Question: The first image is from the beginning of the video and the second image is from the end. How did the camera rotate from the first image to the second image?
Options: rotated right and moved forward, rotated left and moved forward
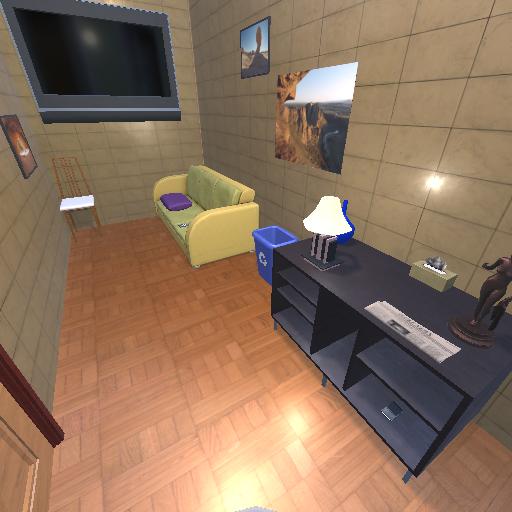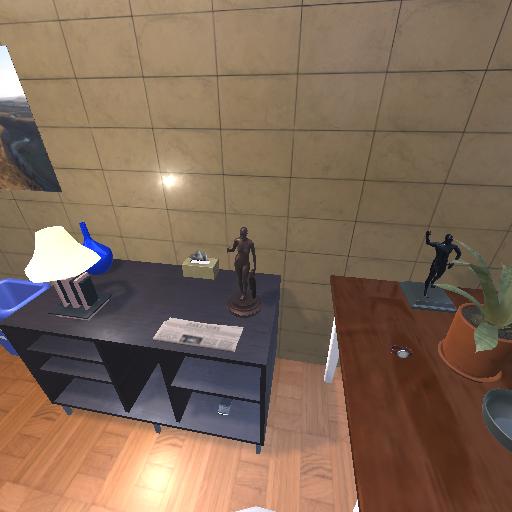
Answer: rotated right and moved forward